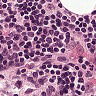
Metastatic tissue present: no